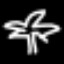
Label: palm tree